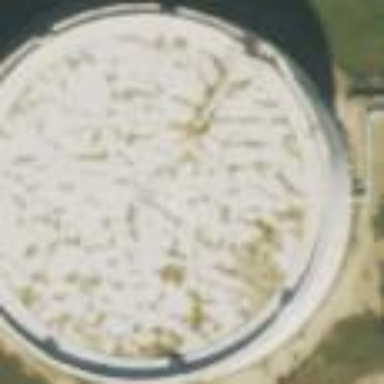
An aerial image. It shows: Storage tank that is man-made.